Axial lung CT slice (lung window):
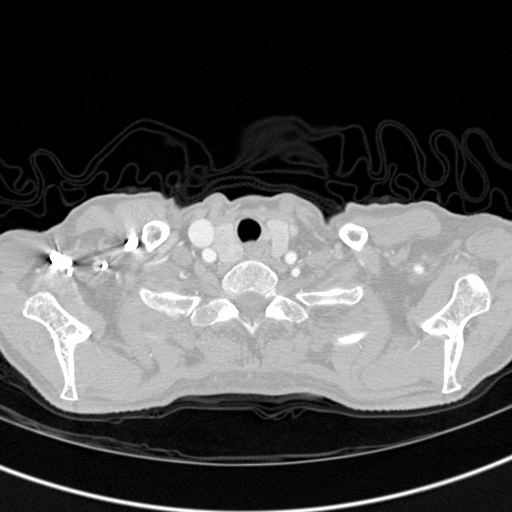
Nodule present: no